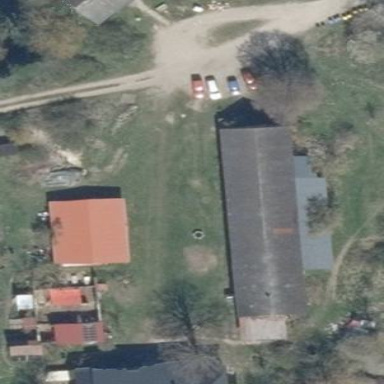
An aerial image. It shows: Farmyard area.